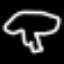
Label: mushroom